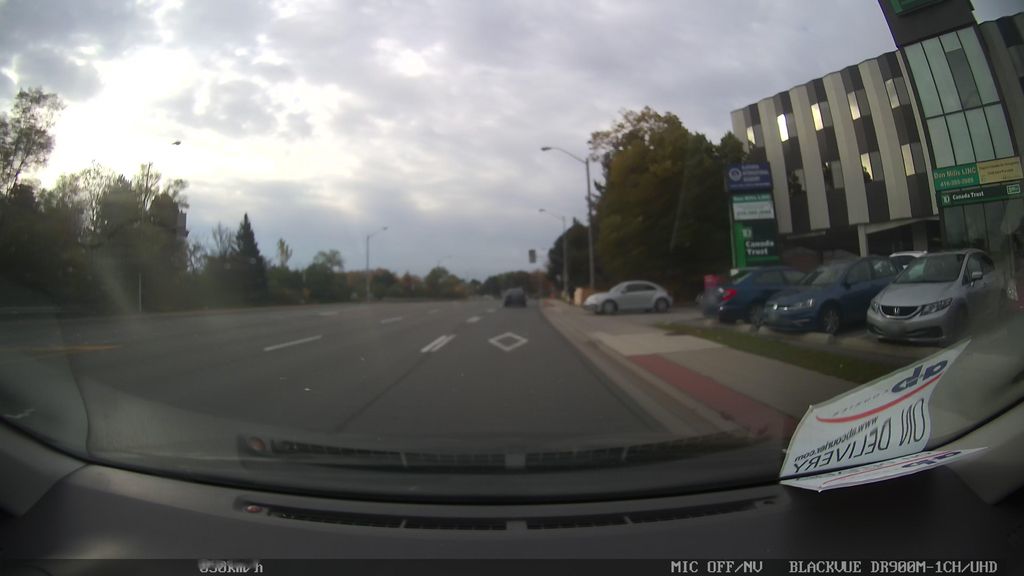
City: toronto